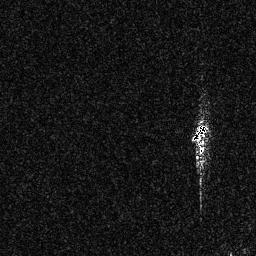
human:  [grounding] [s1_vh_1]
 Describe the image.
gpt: In the satellite image, there is  <ref>1 small ship </ref> <box>[[74, 47, 80, 55, 0]]</box> located at right.